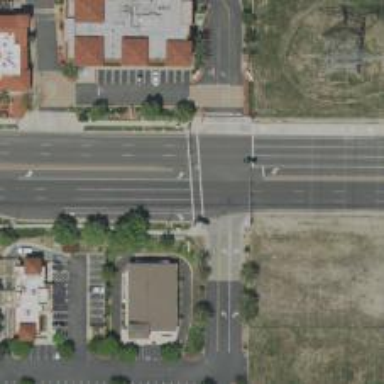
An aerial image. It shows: Primary highway with asphalt surface and separate sidewalk.